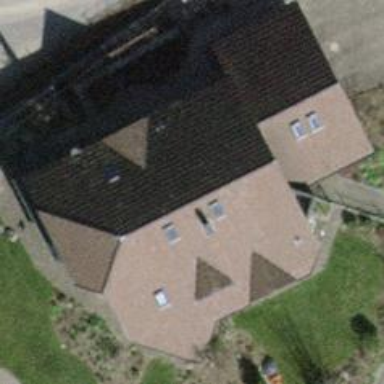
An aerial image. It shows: Building with tiled roof.